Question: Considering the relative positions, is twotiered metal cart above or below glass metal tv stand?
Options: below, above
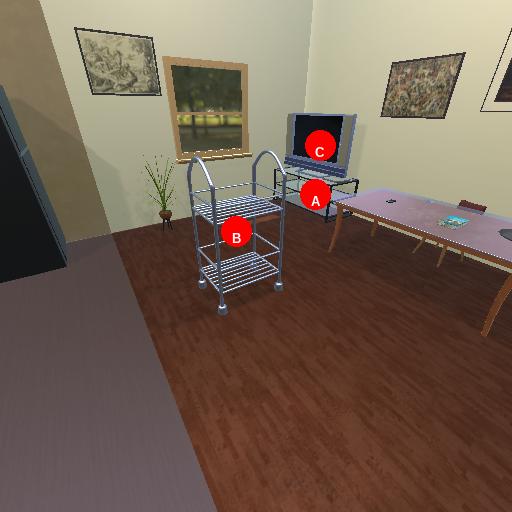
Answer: below